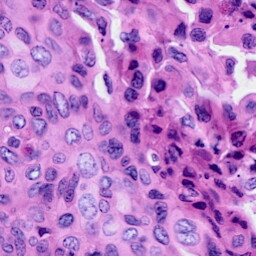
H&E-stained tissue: Cervix